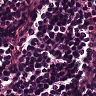
Metastatic tissue present: no